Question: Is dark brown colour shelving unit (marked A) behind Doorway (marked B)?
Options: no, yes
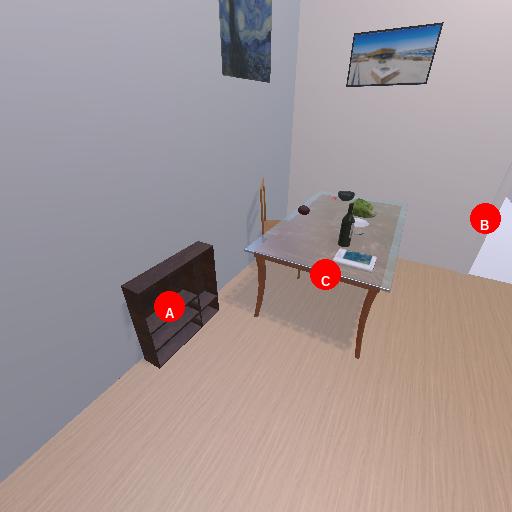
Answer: no